Question: I am writing an application that can read email from Outlook (Exchange) inboxes (folders) and then automatically export the email into a separate database for further processing.
The first logical step is to list the inbox and pertaining folders into two comboboxes so the user can select the appropriate inbox and folder. In order to populate this information, I am using the 'Microsoft.Office.Interop.Outlook namespace'. I have written the following code to pull the listing of inboxes/folders which works perfectly on my development machine (I only have a few inboxes linked to my domain name) but does not work correctly on someone else's machine who has more inboxes than I do:
'''
Dim outlookApplication As New Outlook.Application
Dim mapiNameSpace As Outlook.NameSpace = outlookApplication.GetNamespace("MAPI")
For Each item In mapiNameSpace.Folders
Dim listOfFolders As New List(Of String)
For Each subfolder In item.Folders 'EXCEPTION OCCURS HERE
listOfFolders.Add(subfolder.folderpath.ToString.Replace("", String.Empty).Replace(item.FolderPath.ToString.Replace("", String.Empty), String.Empty))
Next subfolder
subFolderDictionary.Add(item.FolderPath.ToString.Replace("", String.Empty), listOfFolders)
Catch ex As Exception
MsgBox("COULD NOT GET FOLDER INFO: " & ex.ToString)
End Try
Next item
'''

I have indicated in comment above where my exception is occuring (On the For..Each loop on the Namespace MAPI folders. I have attached a picture of the exception: The attempted operation failed. An object could not be found. To be clear, we are all running universal images which contain the same application versions. There was no error in creating the outlook application object or outlook namespace. The error seems to occur when I go to loop the Outlook Namespace MAPI folders.
The other issue here is I do not have the same amount of inboxes that this user does. This user does not have visual studio installed, so debugging on his machine seems out of the question. I am not really sure what I should do in order to remedy this issue as I am not experiencing the issues he is seeing. Changing his configuration at all is out of the question. Any thoughts or previous experience with this issue? How do you begin to debug issues on a machine that you cannot reliably debug on?
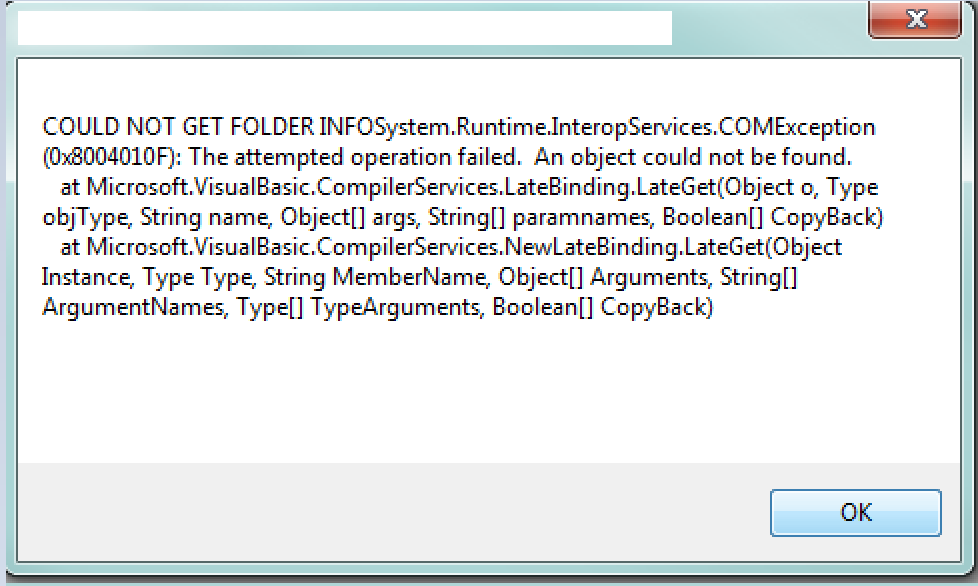
Answer: For anyone else coming across this issue, after thoroughly researching and working back and forth with outputting variables into a text file, the user had added inboxes to their email account that they were not authorized by exchange to access. This is what is causes "The attempted operation failed. An object could not be found" as the user could not access the inbox from outlook.